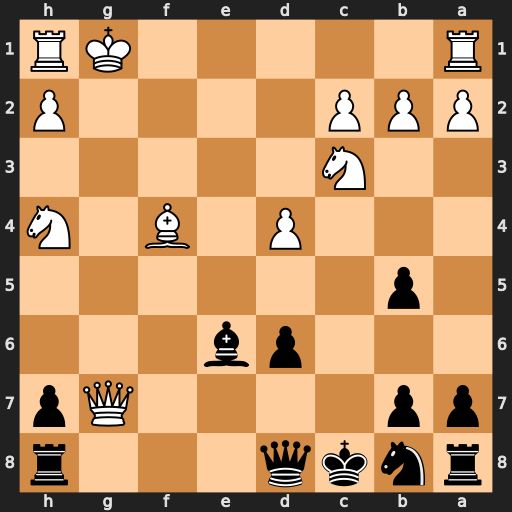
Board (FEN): rnkq3r/pp4Qp/3pb3/1p6/3P1B1N/2N5/PPP4P/R5KR
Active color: b
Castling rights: -
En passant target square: -
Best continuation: Rg8 Qg3 Qxh4 Kf2 Rxg3